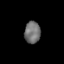
Tissue: lung
Cell type: Epithelial cells
Senescence score: 0.2277
Nuclear area (px): 343
Mean DAPI intensity: 112.501